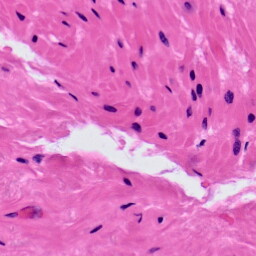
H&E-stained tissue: Prostate